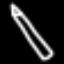
Label: pencil